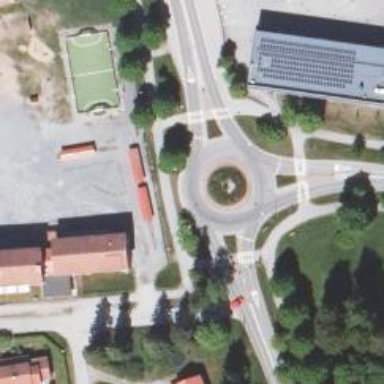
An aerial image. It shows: Tertiary road with asphalt surface leading to roundabout junction.